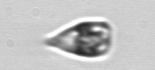
Label: Licmophora